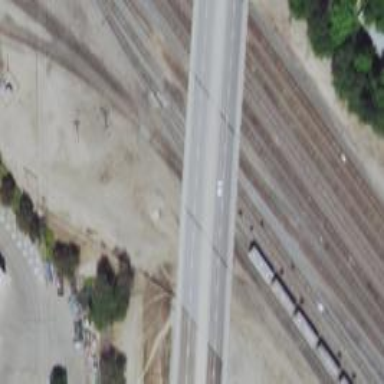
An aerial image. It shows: Railway siding for service.